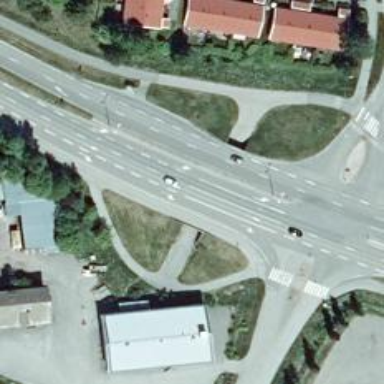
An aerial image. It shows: Asphalt cycleway.